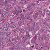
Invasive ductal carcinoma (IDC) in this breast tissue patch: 1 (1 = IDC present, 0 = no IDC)